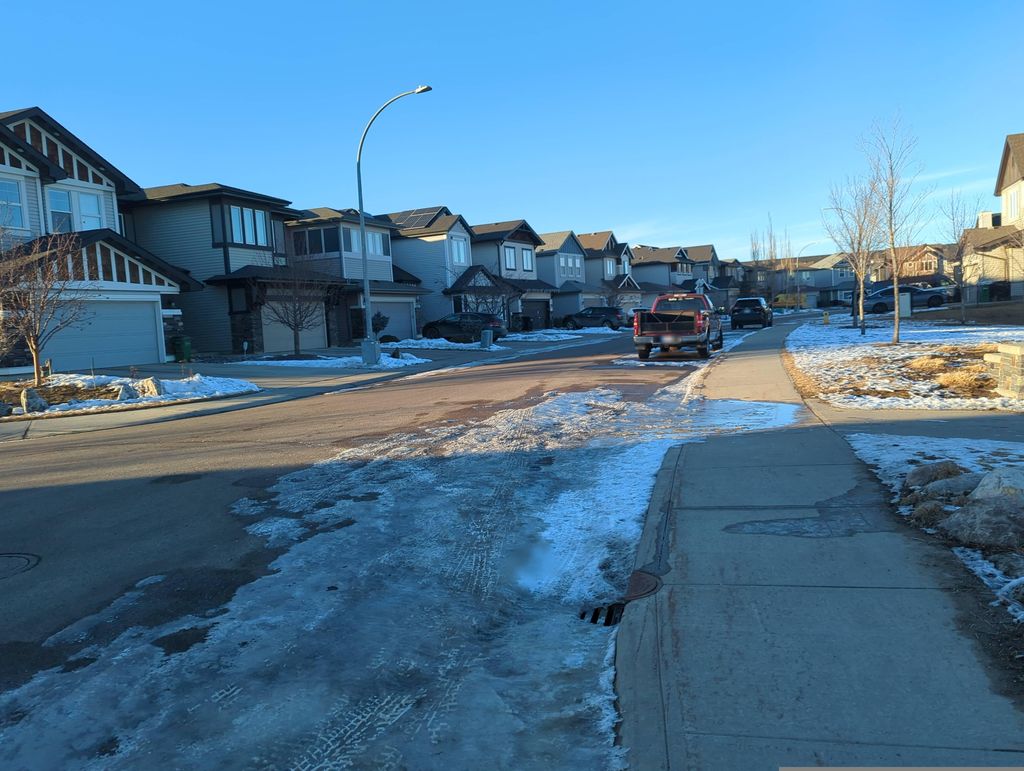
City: edmonton